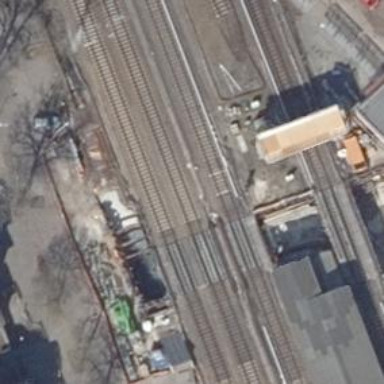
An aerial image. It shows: Railway signal.